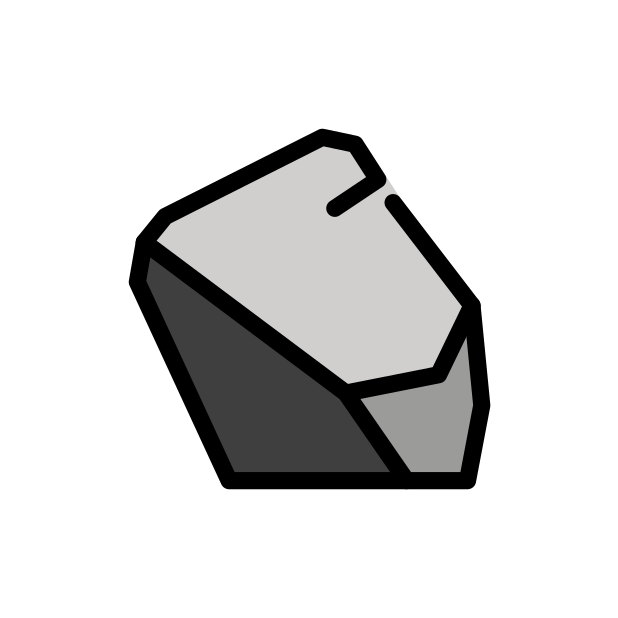
Emoji: 🪨
Name: rock
Unicode: 0x1faa8